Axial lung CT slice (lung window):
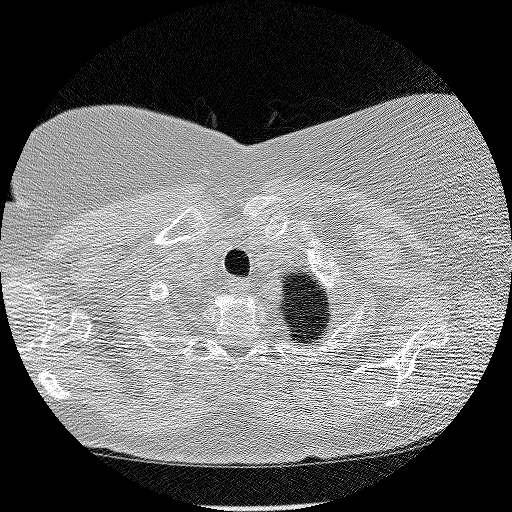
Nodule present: no